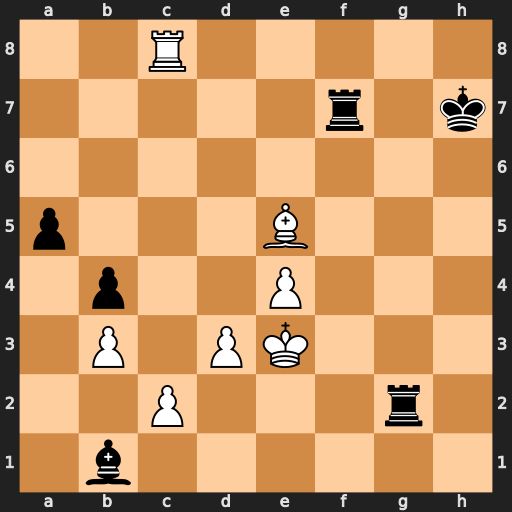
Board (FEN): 2R5/5r1k/8/p3B3/1p2P3/1P1PK3/2P3r1/1b6
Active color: w
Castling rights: -
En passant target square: -
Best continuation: Rh8+ Kg6 Rg8+ Kh5 Rxg2